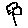
Label: flower